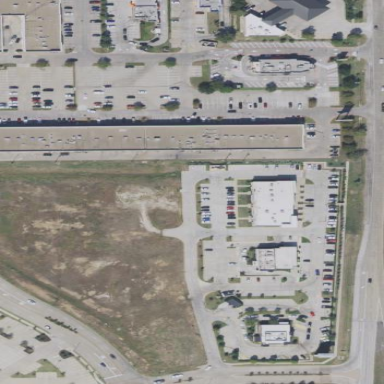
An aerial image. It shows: Retail area.